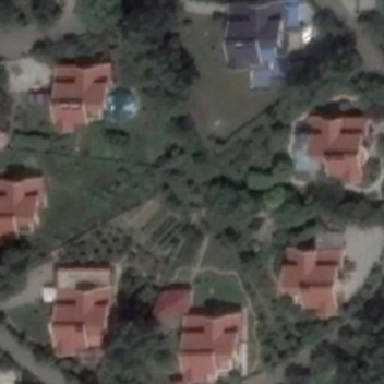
The six houses form a circular structure .